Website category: auto
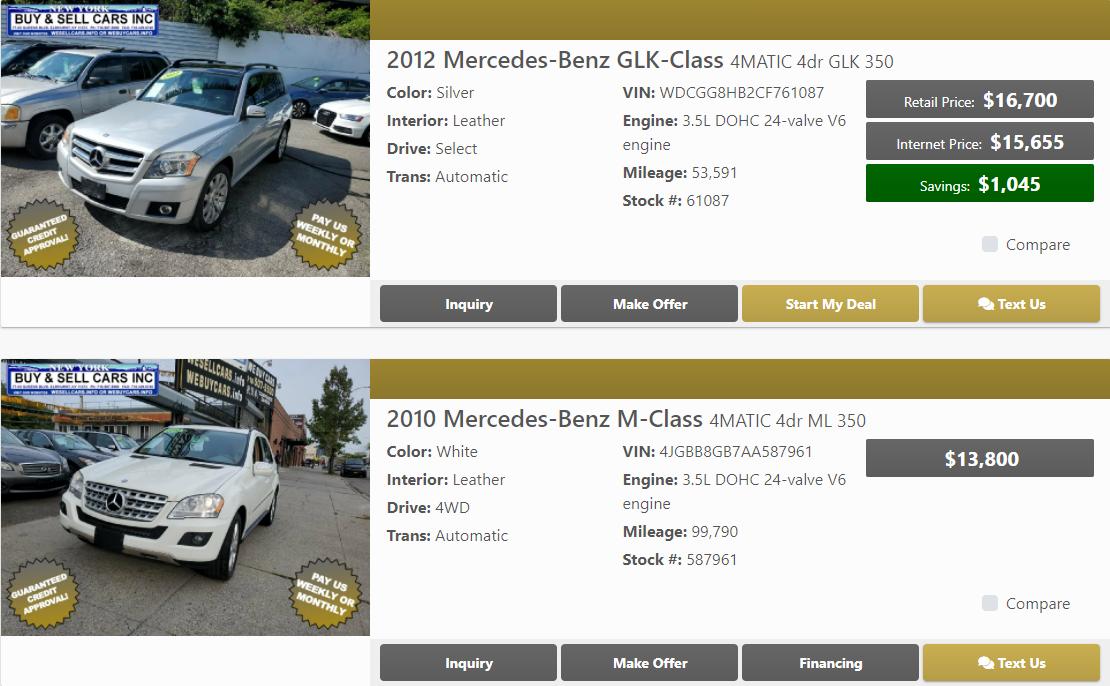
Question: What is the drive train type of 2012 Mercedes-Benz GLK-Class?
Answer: Select

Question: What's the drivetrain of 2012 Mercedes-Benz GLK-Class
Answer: Select

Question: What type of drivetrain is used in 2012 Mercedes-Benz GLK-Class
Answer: Select

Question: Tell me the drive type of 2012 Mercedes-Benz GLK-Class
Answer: Select

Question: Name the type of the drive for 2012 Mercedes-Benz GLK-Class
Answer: Select

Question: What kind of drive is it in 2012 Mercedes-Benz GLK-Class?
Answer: Select

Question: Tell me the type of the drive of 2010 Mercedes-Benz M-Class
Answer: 4WD

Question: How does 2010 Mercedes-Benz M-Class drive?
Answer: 4WD

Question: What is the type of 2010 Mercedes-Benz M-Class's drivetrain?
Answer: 4WD

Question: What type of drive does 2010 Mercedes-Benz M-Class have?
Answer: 4WD

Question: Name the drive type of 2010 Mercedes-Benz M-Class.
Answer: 4WD

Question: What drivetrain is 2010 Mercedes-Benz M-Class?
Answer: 4WD

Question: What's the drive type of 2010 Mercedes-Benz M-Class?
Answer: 4WD

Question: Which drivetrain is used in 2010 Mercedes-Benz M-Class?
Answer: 4WD

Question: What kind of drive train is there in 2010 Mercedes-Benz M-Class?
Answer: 4WD

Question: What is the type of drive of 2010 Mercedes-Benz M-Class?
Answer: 4WD

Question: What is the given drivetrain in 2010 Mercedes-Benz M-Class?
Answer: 4WD

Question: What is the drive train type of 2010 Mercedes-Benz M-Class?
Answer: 4WD

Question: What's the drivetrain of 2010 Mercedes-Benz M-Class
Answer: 4WD

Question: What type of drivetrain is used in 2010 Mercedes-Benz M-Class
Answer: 4WD

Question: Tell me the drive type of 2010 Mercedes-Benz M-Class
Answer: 4WD

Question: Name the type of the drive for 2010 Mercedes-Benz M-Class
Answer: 4WD

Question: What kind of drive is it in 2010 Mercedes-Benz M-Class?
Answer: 4WD

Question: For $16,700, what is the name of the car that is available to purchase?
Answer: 2012 Mercedes-Benz GLK-Class

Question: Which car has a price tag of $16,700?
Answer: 2012 Mercedes-Benz GLK-Class

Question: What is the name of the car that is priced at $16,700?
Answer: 2012 Mercedes-Benz GLK-Class

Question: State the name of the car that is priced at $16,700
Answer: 2012 Mercedes-Benz GLK-Class

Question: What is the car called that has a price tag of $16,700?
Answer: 2012 Mercedes-Benz GLK-Class

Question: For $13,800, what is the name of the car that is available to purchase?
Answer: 2010 Mercedes-Benz M-Class

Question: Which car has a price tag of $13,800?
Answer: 2010 Mercedes-Benz M-Class

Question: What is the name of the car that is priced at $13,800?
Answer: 2010 Mercedes-Benz M-Class

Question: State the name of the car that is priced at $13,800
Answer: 2010 Mercedes-Benz M-Class

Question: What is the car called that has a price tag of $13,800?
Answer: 2010 Mercedes-Benz M-Class

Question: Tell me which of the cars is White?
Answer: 2010 Mercedes-Benz M-Class

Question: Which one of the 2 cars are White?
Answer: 2010 Mercedes-Benz M-Class

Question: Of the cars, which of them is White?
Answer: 2010 Mercedes-Benz M-Class

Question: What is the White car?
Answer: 2010 Mercedes-Benz M-Class

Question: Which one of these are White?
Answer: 2010 Mercedes-Benz M-Class

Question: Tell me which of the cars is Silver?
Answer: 2012 Mercedes-Benz GLK-Class

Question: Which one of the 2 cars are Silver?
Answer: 2012 Mercedes-Benz GLK-Class

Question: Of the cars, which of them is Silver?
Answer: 2012 Mercedes-Benz GLK-Class

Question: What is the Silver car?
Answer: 2012 Mercedes-Benz GLK-Class

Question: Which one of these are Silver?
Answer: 2012 Mercedes-Benz GLK-Class

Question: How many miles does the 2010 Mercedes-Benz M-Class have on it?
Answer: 99,790

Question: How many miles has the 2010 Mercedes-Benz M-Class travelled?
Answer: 99,790

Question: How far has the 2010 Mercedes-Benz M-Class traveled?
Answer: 99,790

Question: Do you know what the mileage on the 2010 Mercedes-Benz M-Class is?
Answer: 99,790

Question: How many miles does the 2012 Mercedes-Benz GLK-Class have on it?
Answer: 53,591

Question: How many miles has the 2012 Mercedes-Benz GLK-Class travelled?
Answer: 53,591

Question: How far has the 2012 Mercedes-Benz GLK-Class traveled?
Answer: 53,591

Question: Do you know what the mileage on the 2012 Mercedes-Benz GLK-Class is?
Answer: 53,591